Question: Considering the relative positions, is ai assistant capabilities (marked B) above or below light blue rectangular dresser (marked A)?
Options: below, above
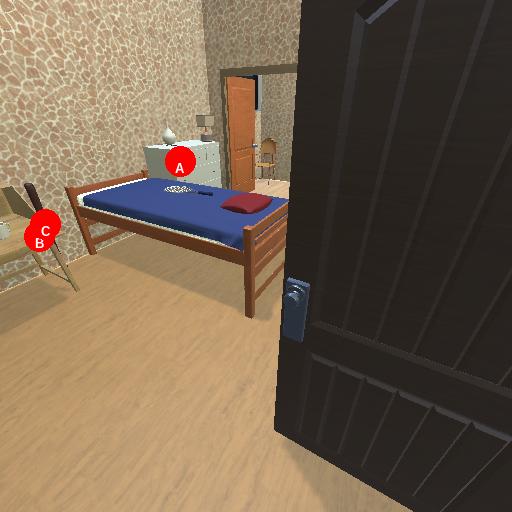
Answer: below